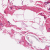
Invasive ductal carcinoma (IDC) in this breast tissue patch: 0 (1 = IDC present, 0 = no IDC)